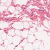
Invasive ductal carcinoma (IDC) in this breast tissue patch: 0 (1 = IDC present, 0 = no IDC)